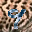
Label: 9